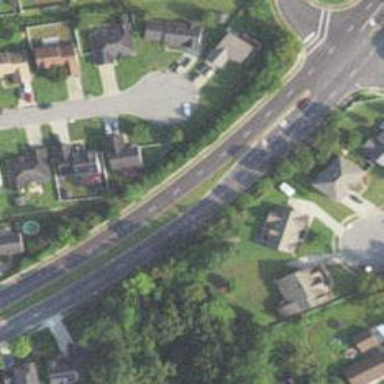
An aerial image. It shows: Secondary road.